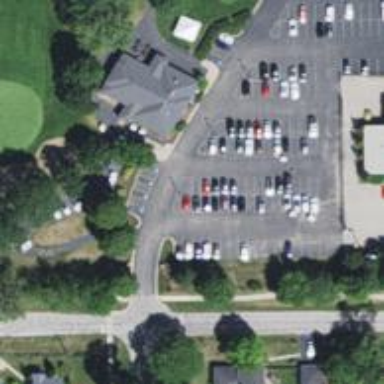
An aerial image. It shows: Path for both road and golf.